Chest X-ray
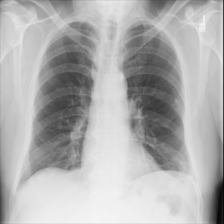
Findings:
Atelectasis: positive
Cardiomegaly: negative
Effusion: negative
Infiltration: negative
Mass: negative
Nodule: negative
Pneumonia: negative
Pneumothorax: negative
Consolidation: negative
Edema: negative
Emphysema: negative
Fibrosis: negative
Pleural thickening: negative
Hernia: negative